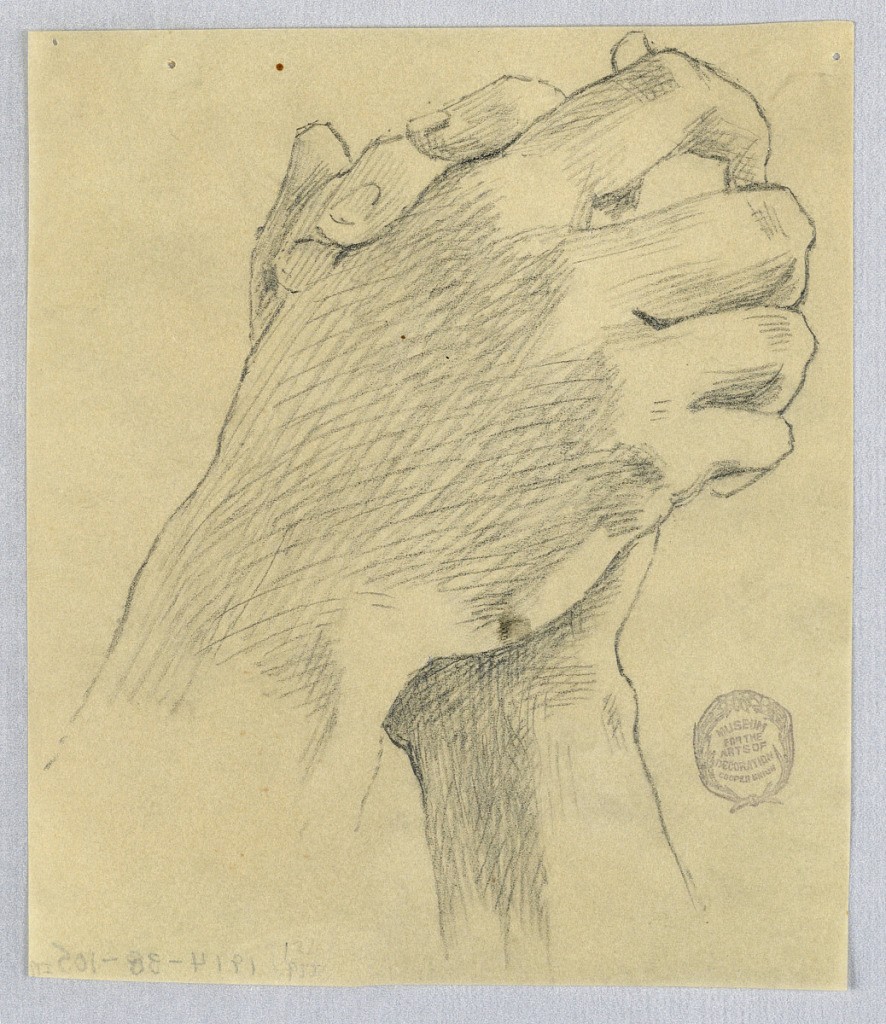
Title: Study of Clasped Hands
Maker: Francis Augustus Lathrop, American, 1849–1909
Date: ca. 1895
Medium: Graphite on grey paper
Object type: Drawing
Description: Hands clasped, fingers folded, palms together.